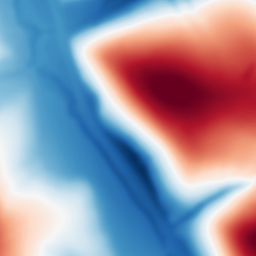
Category: multiscale
Decomposition family: dog
Decomposition parameters: sigma_low: 3
sigma_high: 100
Upsampling method: quadratic
Upsampling parameters: scale: 8
Upsampling scale: 8